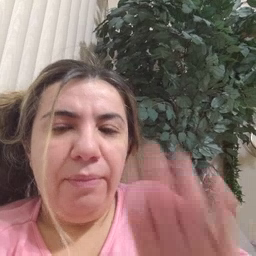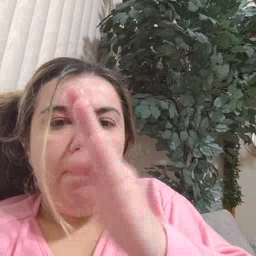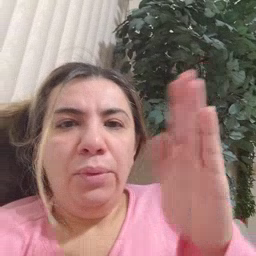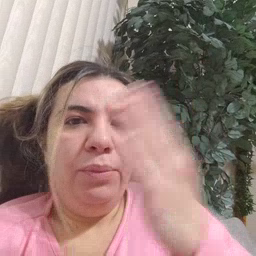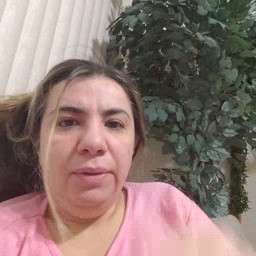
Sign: book